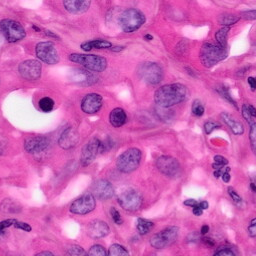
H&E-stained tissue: Pancreatic